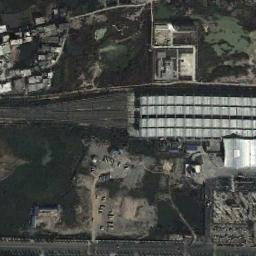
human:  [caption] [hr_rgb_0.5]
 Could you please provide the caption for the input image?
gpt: A well-equipped railway station in a good suburb .

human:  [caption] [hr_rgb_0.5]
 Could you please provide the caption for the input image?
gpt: The railway station is next to some buildings and trees .

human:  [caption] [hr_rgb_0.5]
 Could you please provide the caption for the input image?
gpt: The railway station has some railways and a big building and the railway station are flanked by lots of trees .

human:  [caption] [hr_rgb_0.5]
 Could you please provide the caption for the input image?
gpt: There are many buildings beside the railway station .

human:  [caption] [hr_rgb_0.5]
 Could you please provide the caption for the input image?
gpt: There are many green trees around the railway station .